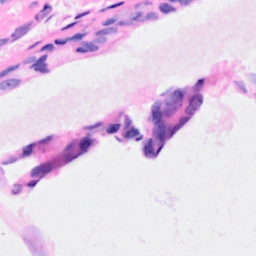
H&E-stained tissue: Breast